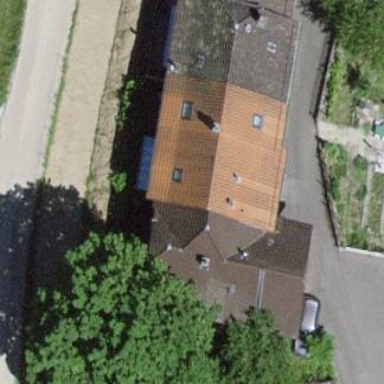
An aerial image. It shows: Terrace building.